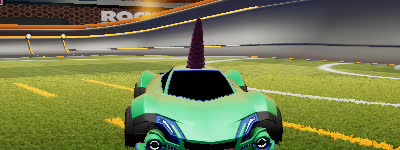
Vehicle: werewolf